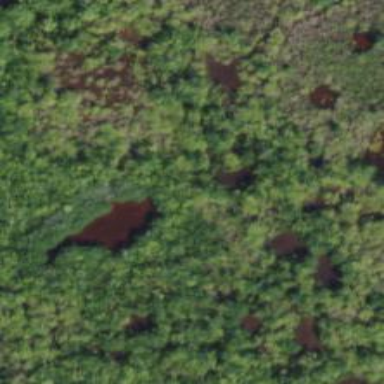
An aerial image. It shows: Peaceful pond surrounded by nature.